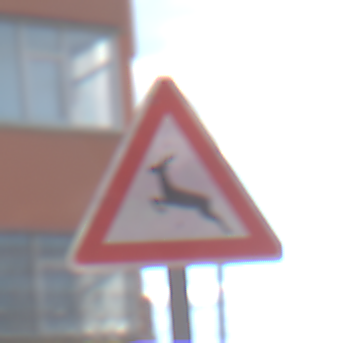
Verkehrszeichen: WildwechselRechts
Umgebung: Outdoor, Suburban
Tageszeit: MorningAfternoon
Wetter: PartlyCloudy
Licht: Natural
Jahreszeit: NotSpecified
Kontrast: HighContrast